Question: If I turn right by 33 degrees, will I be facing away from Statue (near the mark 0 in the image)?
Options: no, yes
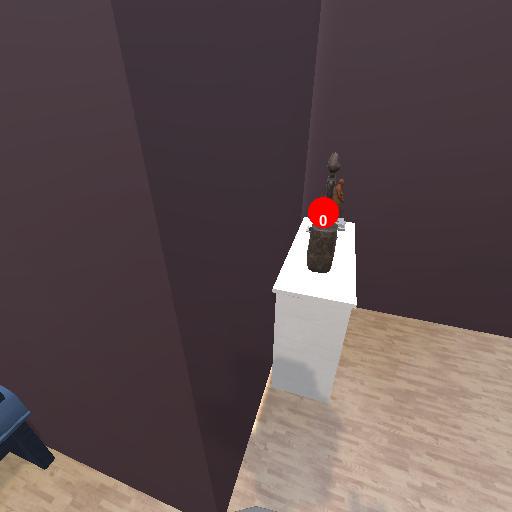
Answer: no